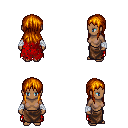
a pixel art fantasy rpg character, female body template, human, dark skin, red tattered cape, robe skirt, dark blonde unkempt hairstyle, white cloth bandages, four views (front, back, left, right), 2x2 character sprite sheet, small pixel art, hard edges, no anti-aliasing